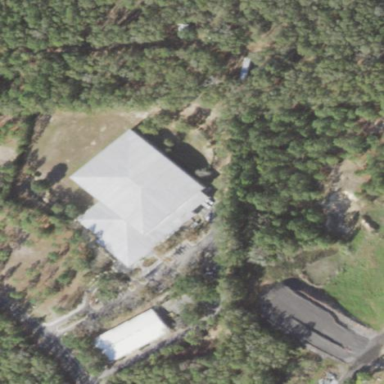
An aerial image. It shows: Commercial building.